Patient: sex M, age 78
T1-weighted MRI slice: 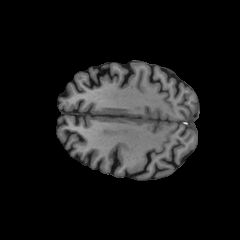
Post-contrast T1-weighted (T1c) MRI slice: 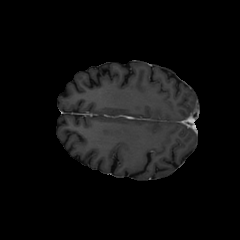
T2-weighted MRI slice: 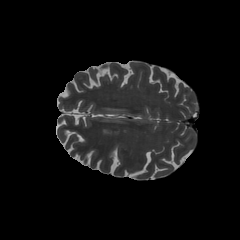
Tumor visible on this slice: no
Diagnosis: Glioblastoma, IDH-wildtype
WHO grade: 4